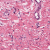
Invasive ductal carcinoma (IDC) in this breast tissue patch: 0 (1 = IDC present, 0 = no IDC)